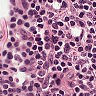
Metastatic tissue present: no